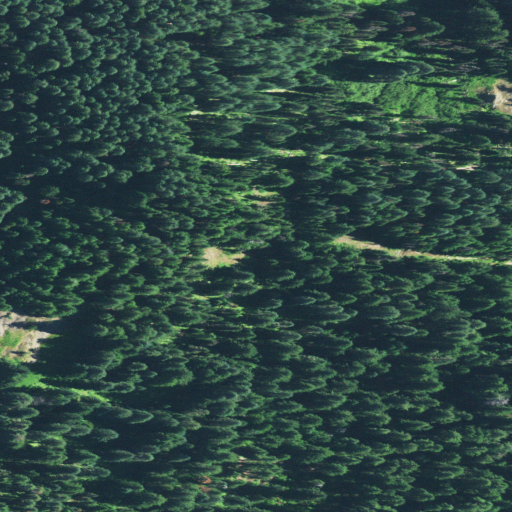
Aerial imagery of mountain in Oregon named Gordan Peak containing evergreen forest and shrub